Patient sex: M
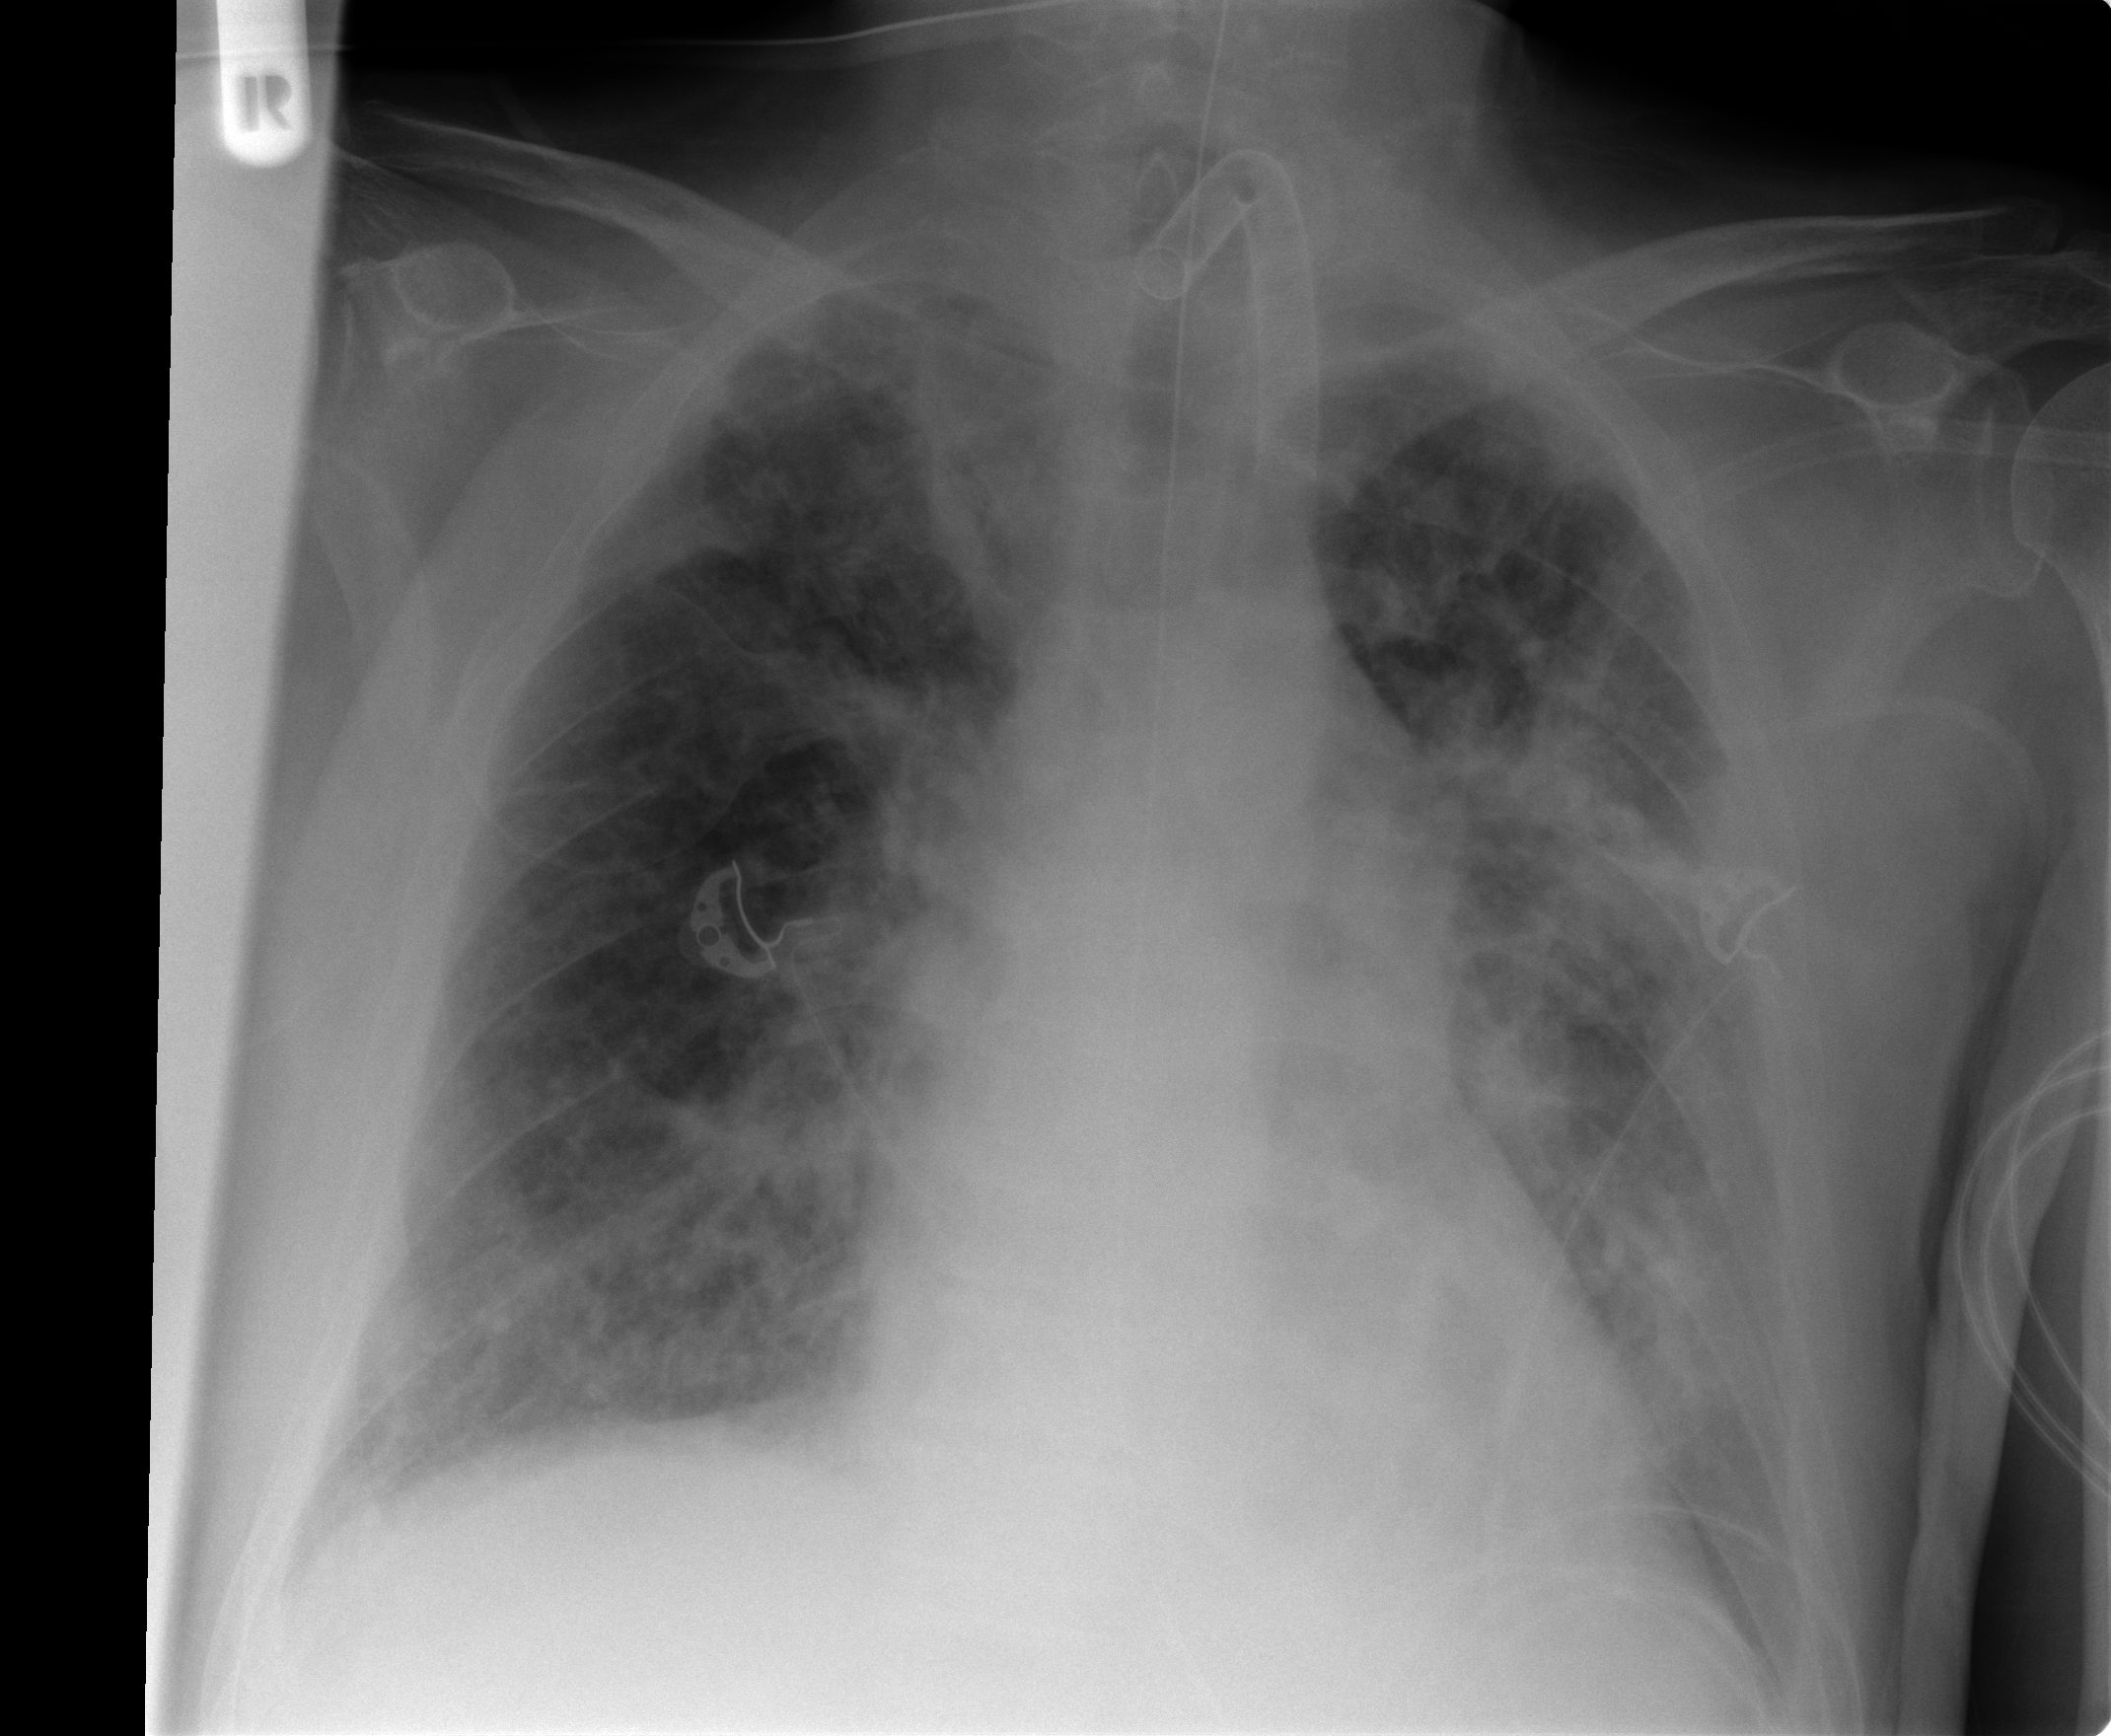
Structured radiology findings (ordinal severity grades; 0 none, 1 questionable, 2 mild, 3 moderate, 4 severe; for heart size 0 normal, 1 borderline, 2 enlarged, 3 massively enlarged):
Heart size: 0
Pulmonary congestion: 2
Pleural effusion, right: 1
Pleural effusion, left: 1
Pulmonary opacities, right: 3
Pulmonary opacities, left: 3
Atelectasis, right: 2
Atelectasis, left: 2